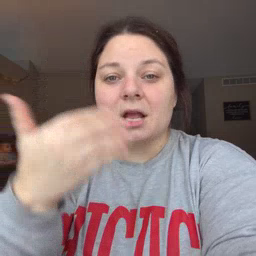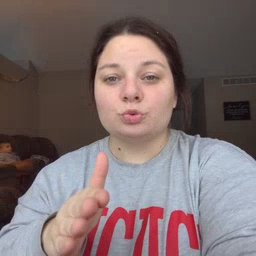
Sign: bedroom